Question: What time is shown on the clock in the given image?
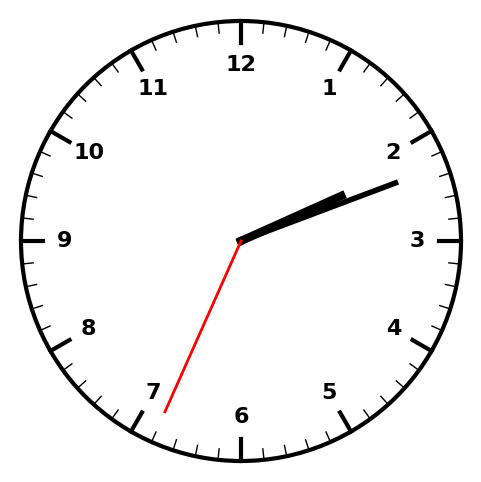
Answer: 02:11:34